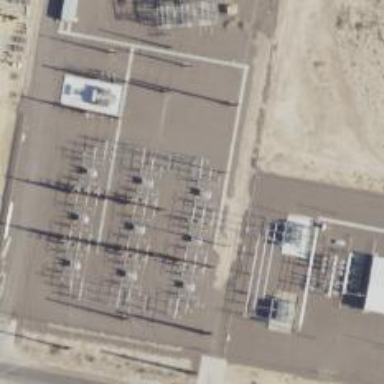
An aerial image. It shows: Switch used for power control.